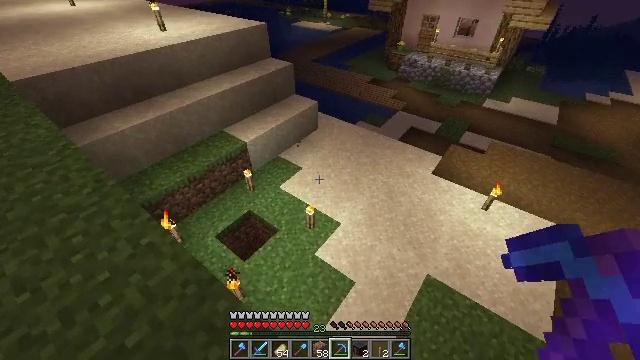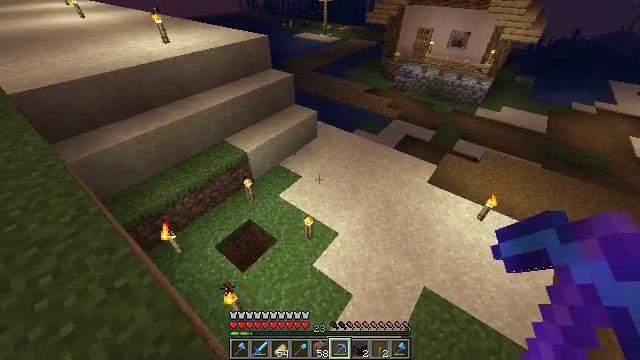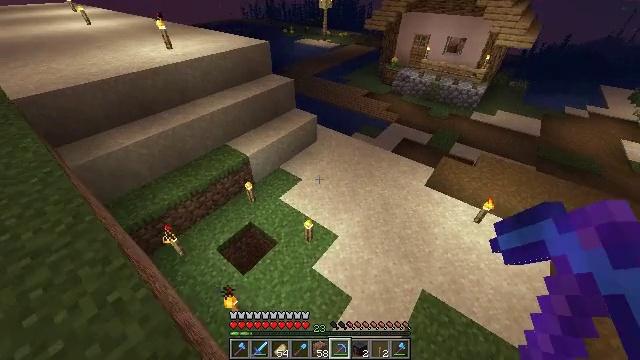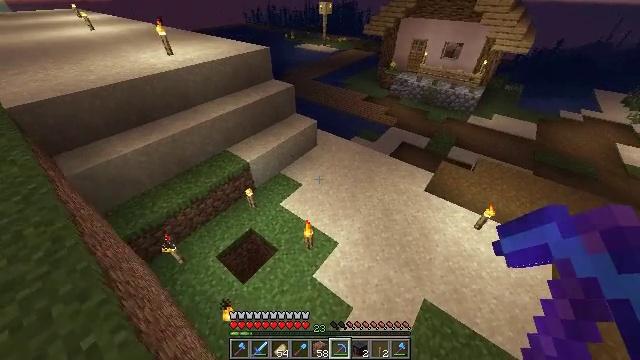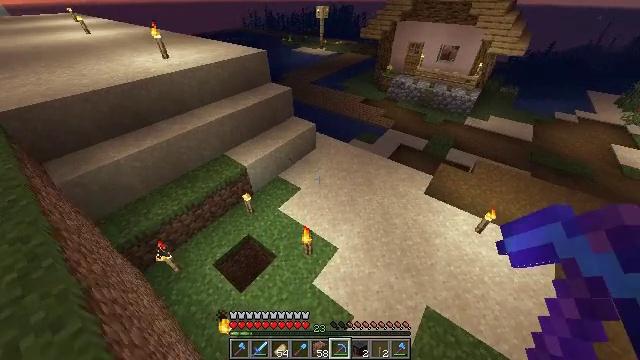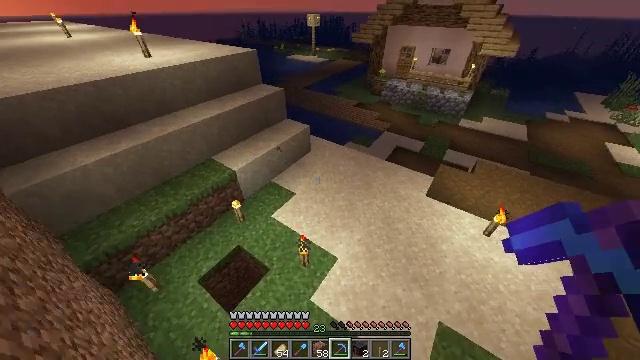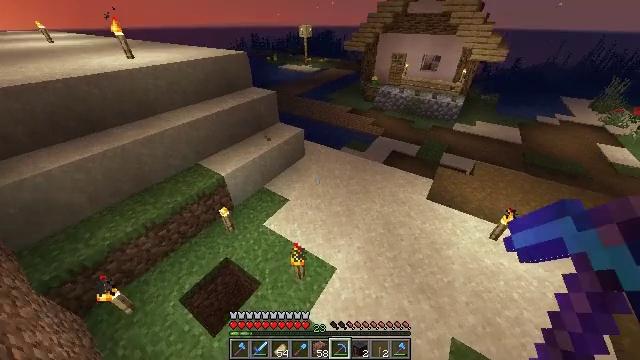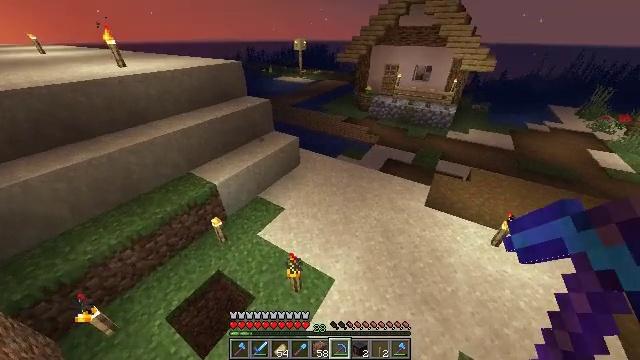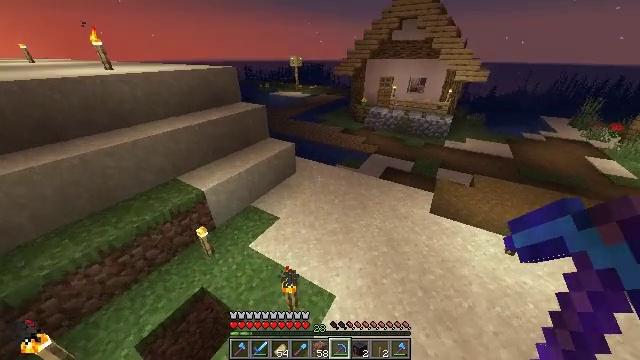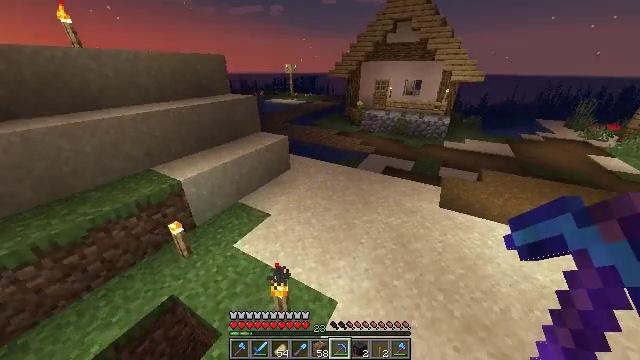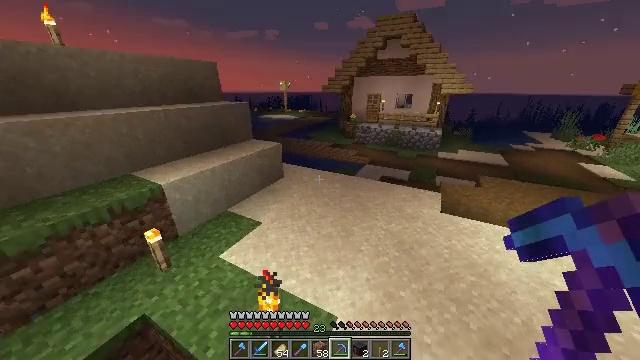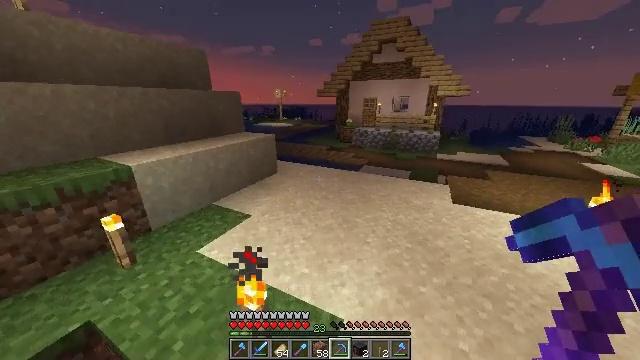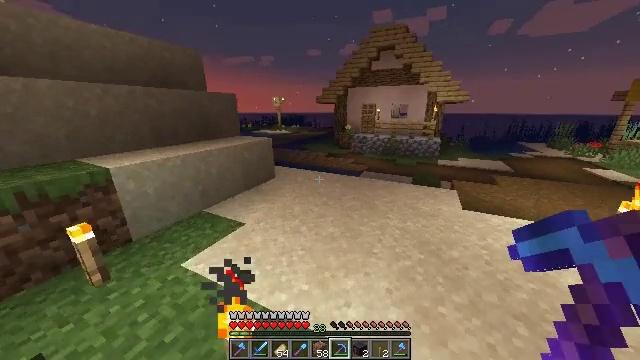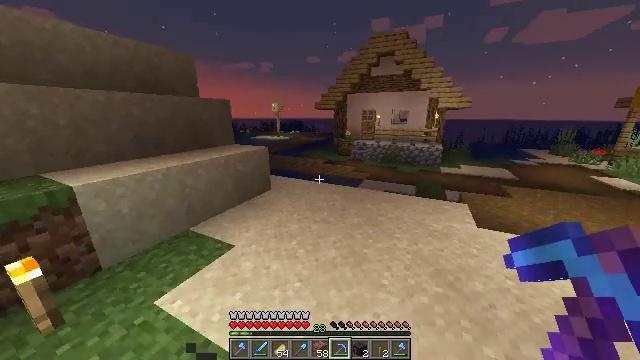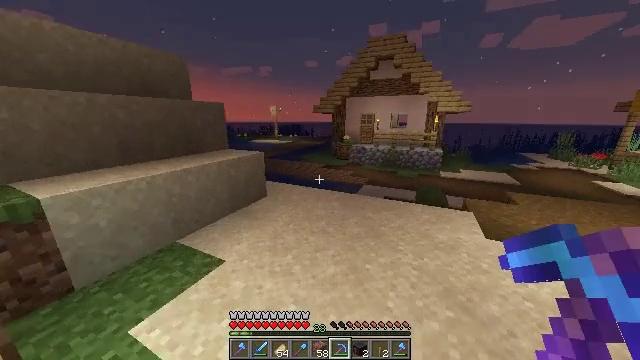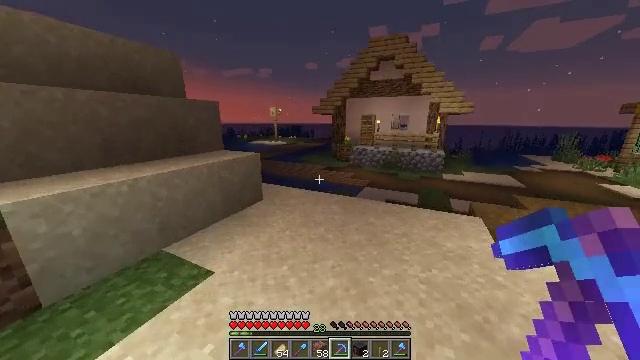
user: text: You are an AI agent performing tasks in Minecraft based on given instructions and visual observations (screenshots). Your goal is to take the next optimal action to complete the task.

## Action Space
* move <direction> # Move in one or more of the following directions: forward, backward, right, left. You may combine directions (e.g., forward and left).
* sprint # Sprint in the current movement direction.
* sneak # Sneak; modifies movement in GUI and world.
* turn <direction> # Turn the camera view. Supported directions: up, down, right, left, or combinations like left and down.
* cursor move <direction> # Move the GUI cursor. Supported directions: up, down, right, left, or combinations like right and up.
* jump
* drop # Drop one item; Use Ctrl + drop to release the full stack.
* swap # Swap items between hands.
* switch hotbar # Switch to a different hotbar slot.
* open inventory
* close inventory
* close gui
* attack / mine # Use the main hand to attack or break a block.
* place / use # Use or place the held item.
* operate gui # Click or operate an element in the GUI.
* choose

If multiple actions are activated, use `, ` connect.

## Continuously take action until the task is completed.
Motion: motion action
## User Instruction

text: Mine the stonecutter block.
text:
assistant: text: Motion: move forward, sprint
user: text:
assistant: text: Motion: move forward, sprint
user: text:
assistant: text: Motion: move forward, sprint
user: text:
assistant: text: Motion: move forward
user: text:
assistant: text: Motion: move forward, sprint, turn right and up
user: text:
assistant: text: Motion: move forward, sprint, turn right and up
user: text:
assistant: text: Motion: move forward, sprint, turn right and up
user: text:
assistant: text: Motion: move forward, sprint, turn right and up
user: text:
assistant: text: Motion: move forward, turn right and up
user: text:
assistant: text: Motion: move forward, sprint, turn right and up
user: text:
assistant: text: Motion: move forward, sprint, turn right and up
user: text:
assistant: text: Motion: move forward, sprint, turn up
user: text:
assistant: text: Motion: move forward, turn up
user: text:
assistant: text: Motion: move forward
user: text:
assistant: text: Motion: move forward, jump
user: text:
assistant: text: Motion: move forward, jump
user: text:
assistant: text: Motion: move forward, jump
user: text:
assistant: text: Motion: move forward, jump
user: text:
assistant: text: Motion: move forward, jump
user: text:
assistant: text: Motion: move forward, jump
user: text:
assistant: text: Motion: move forward, turn right, jump
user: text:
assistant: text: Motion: move forward, turn right and down, jump
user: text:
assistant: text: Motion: move forward, turn right and down, jump
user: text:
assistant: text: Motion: move forward, turn right and down, jump
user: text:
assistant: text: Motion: move forward, sprint, turn right and down, jump
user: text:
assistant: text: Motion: move forward, sprint, jump
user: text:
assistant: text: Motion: move forward, sprint, jump
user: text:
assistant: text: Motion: move forward, sprint, jump
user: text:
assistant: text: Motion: move forward, jump
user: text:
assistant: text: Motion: move forward, jump